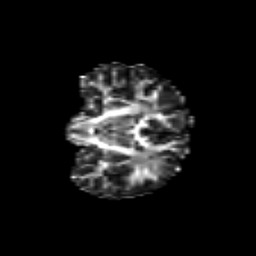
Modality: FA
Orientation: coronal
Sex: female
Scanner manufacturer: siemens
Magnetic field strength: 3 T
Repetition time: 5 s
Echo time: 0.071 s